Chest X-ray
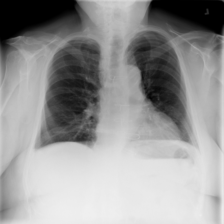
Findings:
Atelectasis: negative
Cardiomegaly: negative
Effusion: negative
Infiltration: negative
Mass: negative
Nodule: negative
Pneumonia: negative
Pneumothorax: negative
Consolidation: negative
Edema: negative
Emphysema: negative
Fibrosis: negative
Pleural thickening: negative
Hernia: negative